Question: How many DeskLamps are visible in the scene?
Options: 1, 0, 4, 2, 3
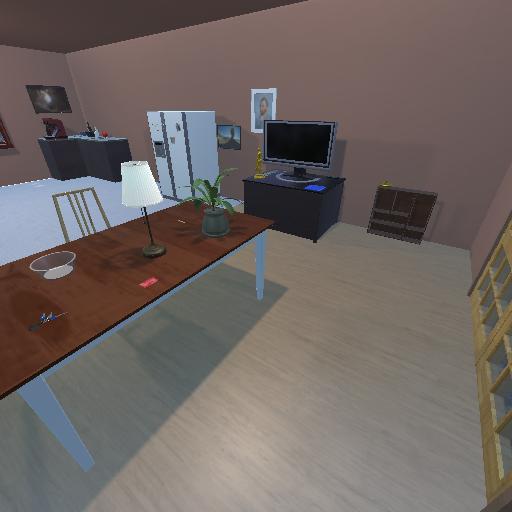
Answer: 1